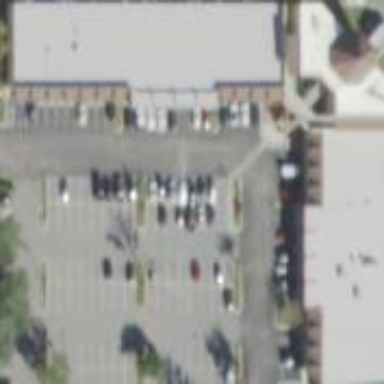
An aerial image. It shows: Commercial building.